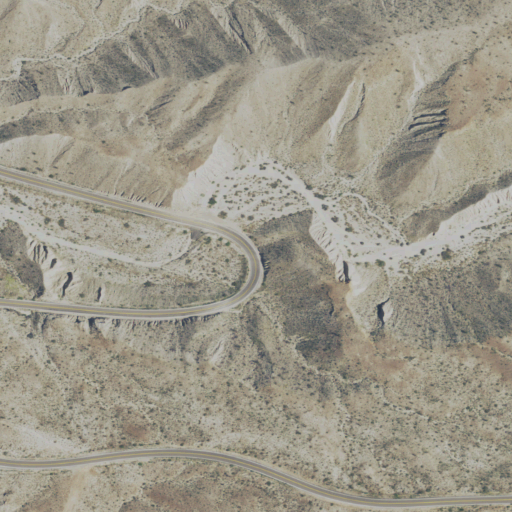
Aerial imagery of gap in California named Sweeney Pass containing barren land, open development, low intensity development, medium intensity development, and shrub